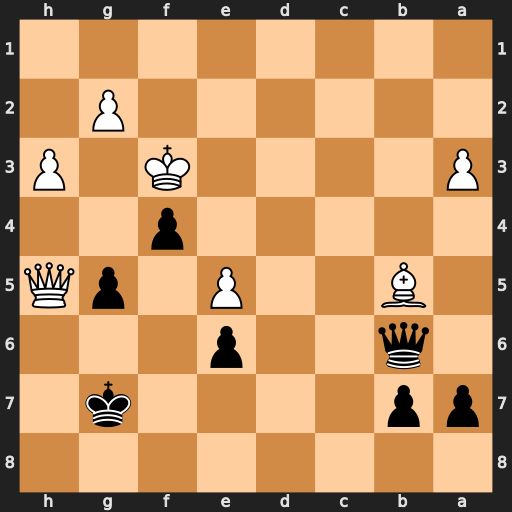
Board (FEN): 8/pp4k1/1q2p3/1B2P1pQ/5p2/P4K1P/6P1/8
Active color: b
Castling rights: -
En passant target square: -
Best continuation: Qe3+ Kg4 Qg3#